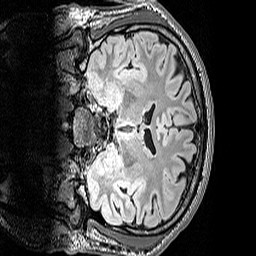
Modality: FLAIR
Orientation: coronal
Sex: male
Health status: ill
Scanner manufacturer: siemens
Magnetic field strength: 3 T
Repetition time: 5 s
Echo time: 0.388 s